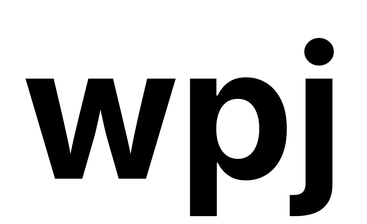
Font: Inter_Bold